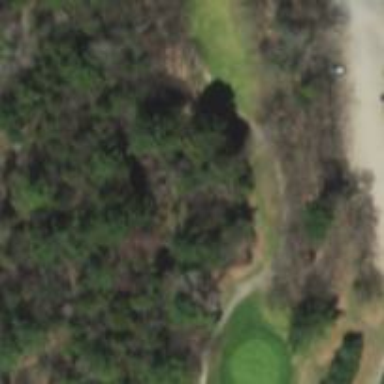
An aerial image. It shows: Golf tee.